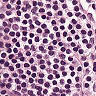
Metastatic tissue present: no